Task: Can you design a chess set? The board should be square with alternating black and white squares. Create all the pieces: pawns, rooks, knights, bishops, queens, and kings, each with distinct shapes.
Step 5518:
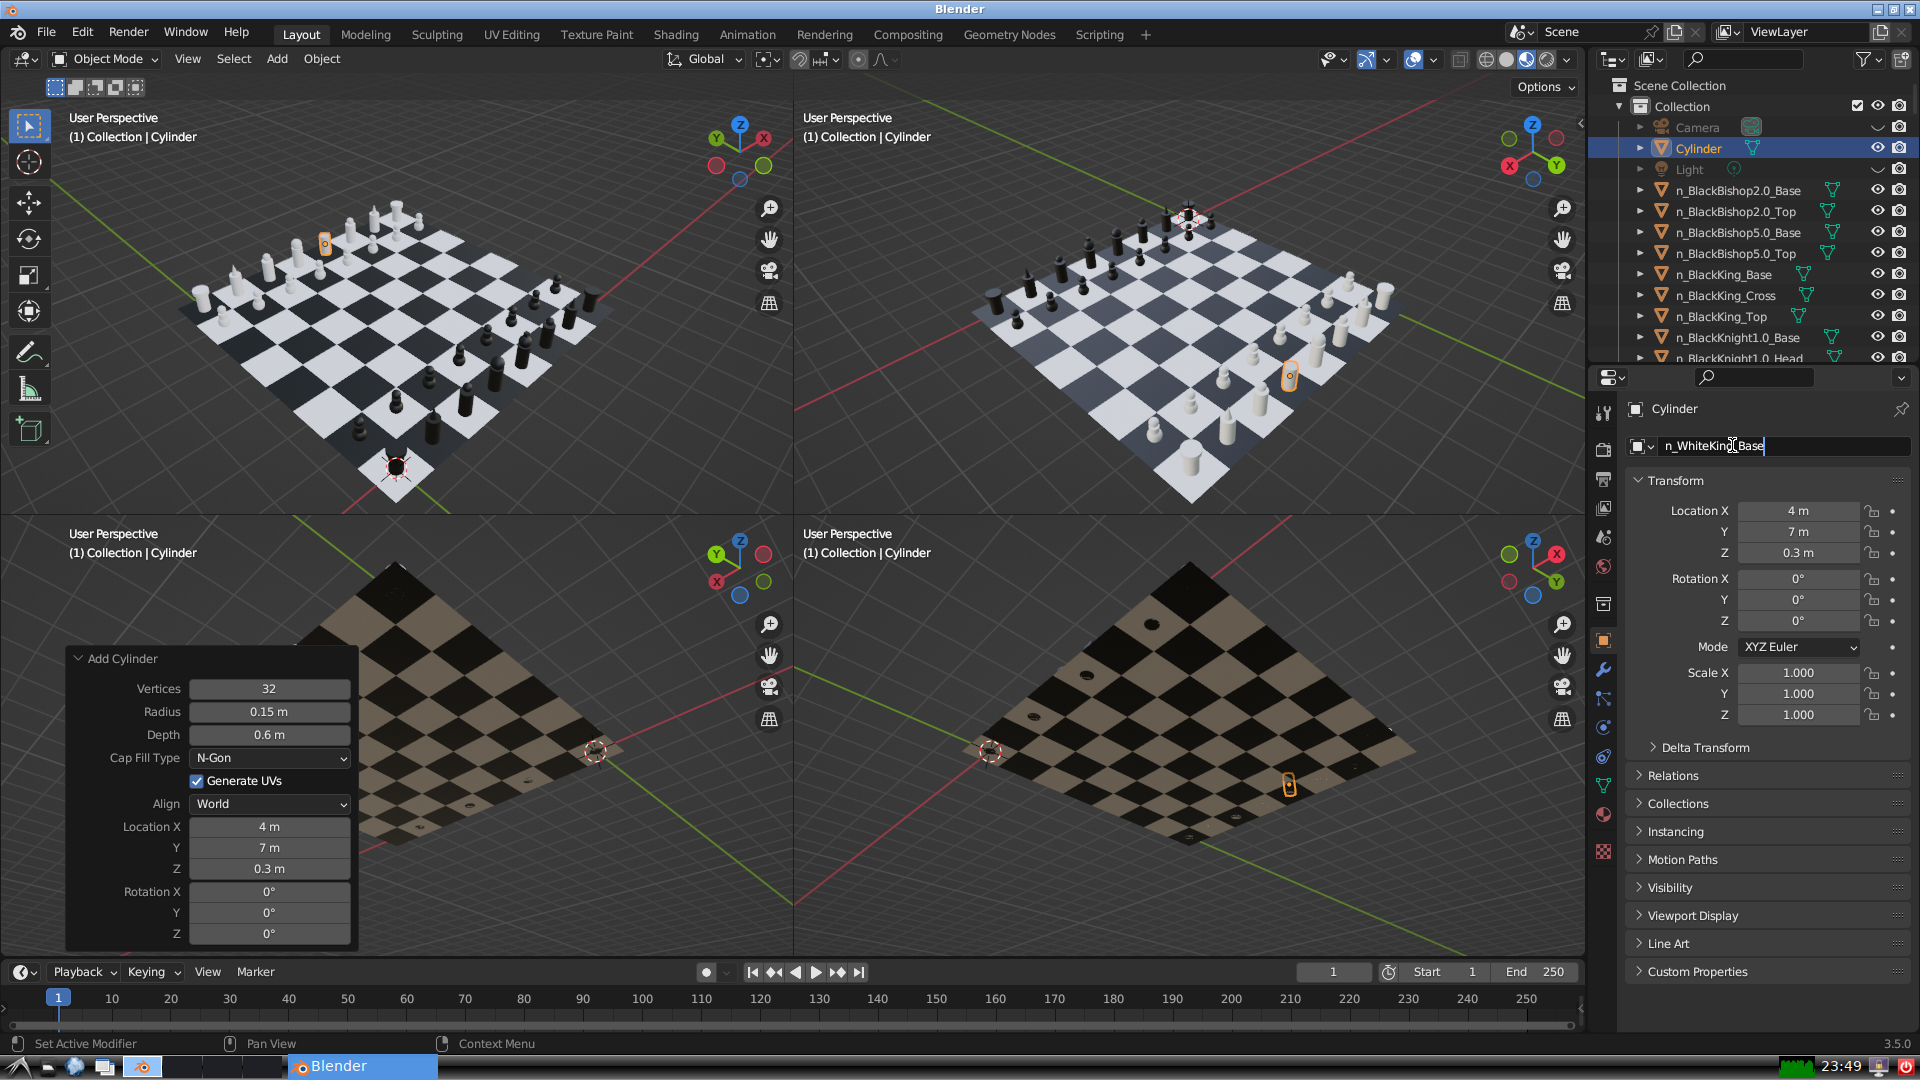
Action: {"key_press": ['Return']}